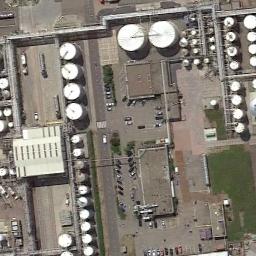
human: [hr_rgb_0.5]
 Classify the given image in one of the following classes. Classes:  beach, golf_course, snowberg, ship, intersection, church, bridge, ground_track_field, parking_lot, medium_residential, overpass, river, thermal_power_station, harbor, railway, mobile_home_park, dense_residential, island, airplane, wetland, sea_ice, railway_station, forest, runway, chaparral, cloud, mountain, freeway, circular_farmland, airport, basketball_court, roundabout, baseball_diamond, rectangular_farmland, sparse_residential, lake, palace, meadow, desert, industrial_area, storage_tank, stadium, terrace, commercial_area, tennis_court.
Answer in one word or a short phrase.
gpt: storage_tank